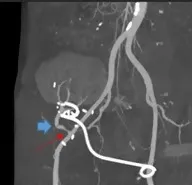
CT scan reconstruction showing both kidney transplant artery stenosis (red arrow) and kinking (blue arrow).
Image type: radiology (ct)